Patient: sex M, age 73
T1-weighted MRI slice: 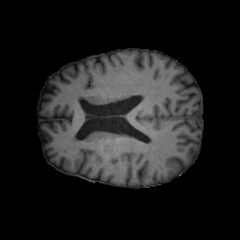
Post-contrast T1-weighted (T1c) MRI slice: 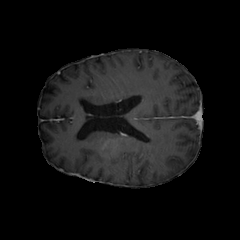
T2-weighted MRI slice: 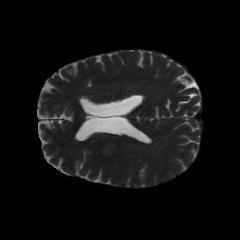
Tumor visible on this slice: yes
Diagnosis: Glioblastoma, IDH-wildtype
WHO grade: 4